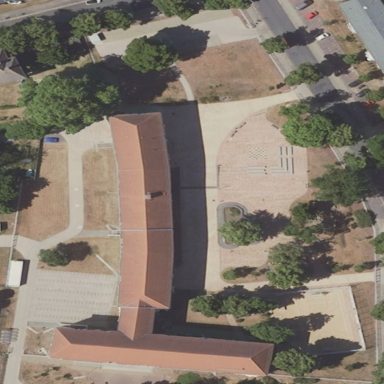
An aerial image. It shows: Gymnasium school.